The image is an STFT spectrogram (time versus frequency) of a rolling-element bearing's vibration signal. Based on the visible evidence, which condition applies: normal, inner_race, outer_race, ball?
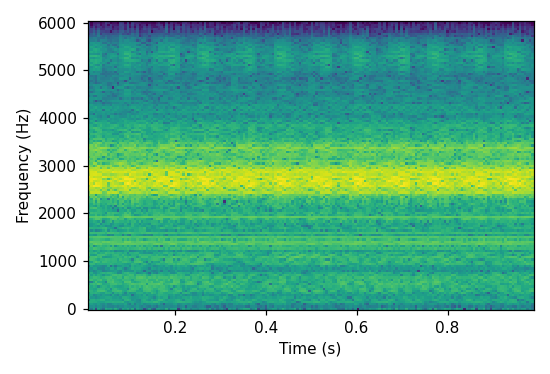
Answer: outer_race